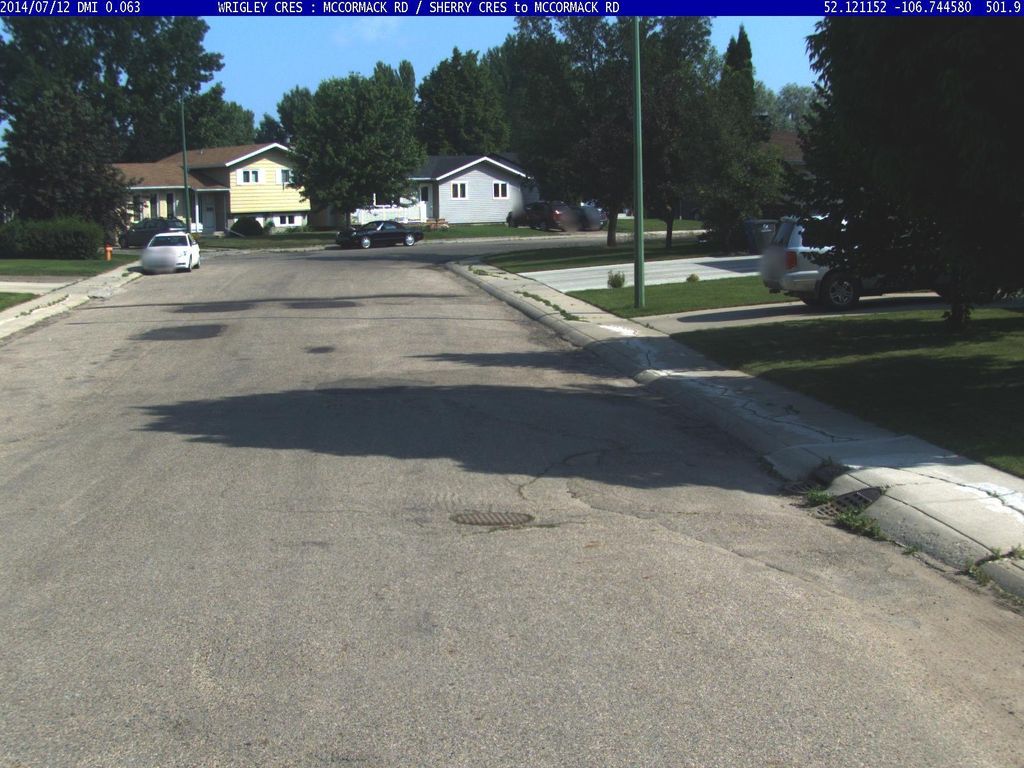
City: saskatoon